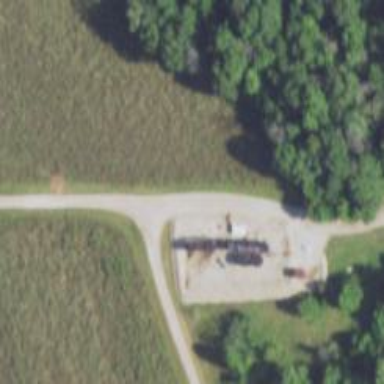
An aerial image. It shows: Storage tank that is man-made.